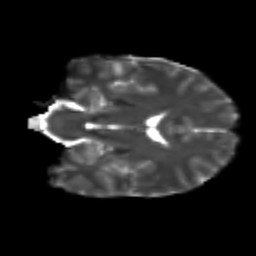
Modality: T2w
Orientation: coronal
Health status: ill
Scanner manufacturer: siemens
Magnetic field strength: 3 T
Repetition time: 6.8 s
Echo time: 0.097 s